八年级 · 组合几何学
如图, 在 $\triangle A B F$ 和 $\triangle D C E$ 中, 点 $E 、 F$ 在 $B C$ 上, $A F=D E, \angle A F B=\angle D E C$,添加下列一个条件后能用 “ $\mathrm{SAS}$ ” 判定 $\triangle A B F \cong \triangle D C E$ 的是（）

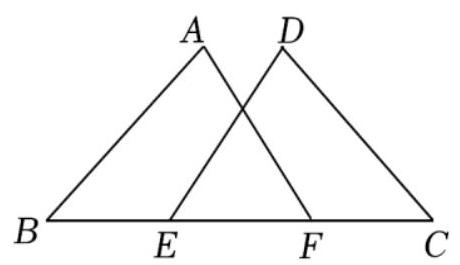
A. $B E=C F$
B. $\angle B=\angle C$
C. $\angle A=\angle D$
D. $A B=D C$
答案: A